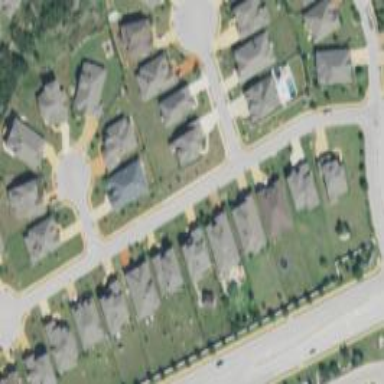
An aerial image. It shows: Residential road.